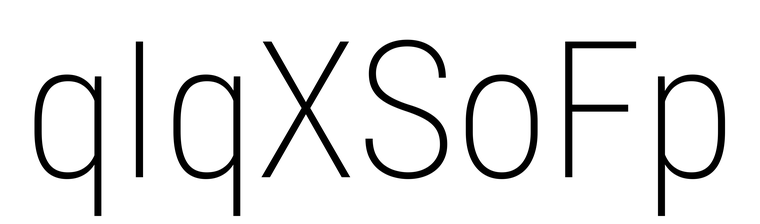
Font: Roboto_Condensed_ExtraLight